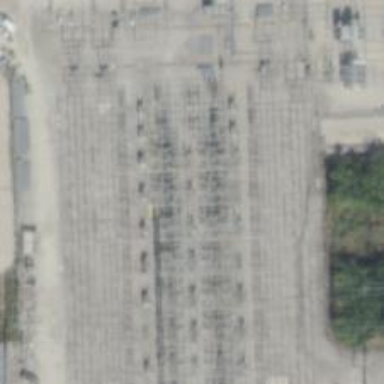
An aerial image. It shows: Switch used for power control.